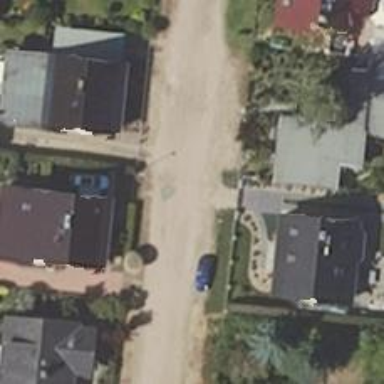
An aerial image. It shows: Residential road with sandy surface.